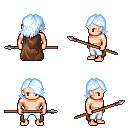
a pixel art fantasy rpg character, male body template, human, light skin, brown cape, white pants, white cyan swoop hairstyle, spear, four views (front, back, left, right), 2x2 character sprite sheet, small pixel art, hard edges, no anti-aliasing